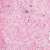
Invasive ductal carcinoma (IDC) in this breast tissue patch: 0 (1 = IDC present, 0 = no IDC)